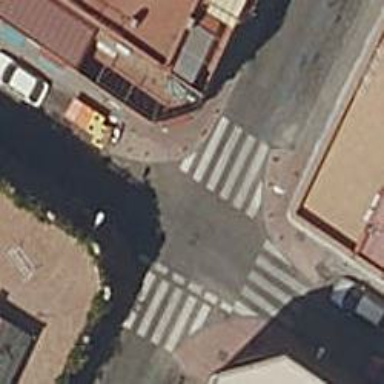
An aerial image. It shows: Marked zebra crossing on the road.